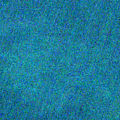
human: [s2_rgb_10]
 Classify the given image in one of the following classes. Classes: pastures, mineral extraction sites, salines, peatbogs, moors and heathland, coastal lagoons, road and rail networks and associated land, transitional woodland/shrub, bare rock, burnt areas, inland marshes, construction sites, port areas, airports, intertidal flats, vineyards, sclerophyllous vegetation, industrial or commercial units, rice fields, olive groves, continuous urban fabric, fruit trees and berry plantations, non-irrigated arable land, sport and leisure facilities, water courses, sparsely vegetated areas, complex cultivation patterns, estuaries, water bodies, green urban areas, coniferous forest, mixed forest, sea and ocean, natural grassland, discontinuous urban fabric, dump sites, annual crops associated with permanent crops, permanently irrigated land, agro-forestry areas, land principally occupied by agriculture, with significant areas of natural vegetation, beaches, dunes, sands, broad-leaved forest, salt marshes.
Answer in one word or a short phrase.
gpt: sea and ocean